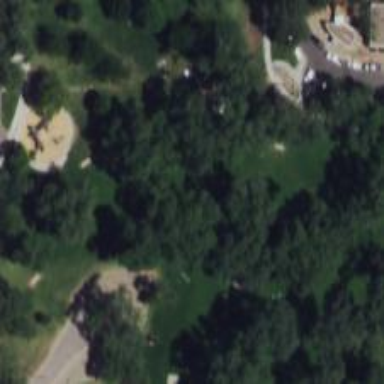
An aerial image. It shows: Disc golf hole.